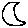
Label: moon